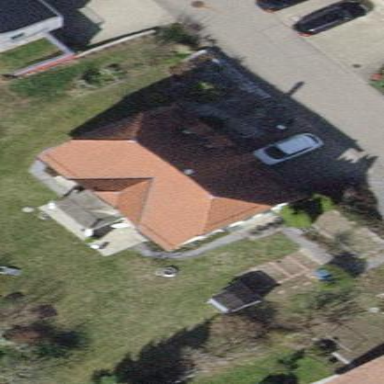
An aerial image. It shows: Detached building with half-hipped roof.